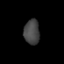
Tissue: prostate
Cell type: T cells
Senescence score: 0.3005
Nuclear area (px): 382
Mean DAPI intensity: 68.793